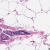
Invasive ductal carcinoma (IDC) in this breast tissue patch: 0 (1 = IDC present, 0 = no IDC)